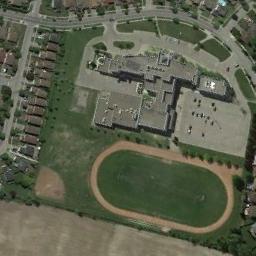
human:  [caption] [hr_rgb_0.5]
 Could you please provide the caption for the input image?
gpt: There are many buildings next to the ground track field .

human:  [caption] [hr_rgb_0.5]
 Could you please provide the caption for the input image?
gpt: There is a building next to the track and field .

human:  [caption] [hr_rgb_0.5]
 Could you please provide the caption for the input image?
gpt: The ground track field is next to a baseball diamond, A parking lot and some buildings .

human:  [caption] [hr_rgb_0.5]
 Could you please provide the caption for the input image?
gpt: The track and field is built on the lawn next to the residential area, Parking lot and road .

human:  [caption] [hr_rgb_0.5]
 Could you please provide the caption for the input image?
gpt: A ground track field with a yellow track beside a gray building .